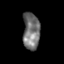
Tissue: skin
Cell type: Epithelial cells
Senescence score: 0.271
Nuclear area (px): 616
Mean DAPI intensity: 114.461